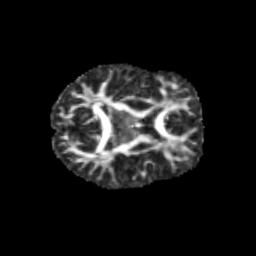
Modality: FA
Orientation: axial
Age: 10
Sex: male
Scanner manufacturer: siemens
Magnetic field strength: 3 T
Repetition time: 3.8 s
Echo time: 0.07 s